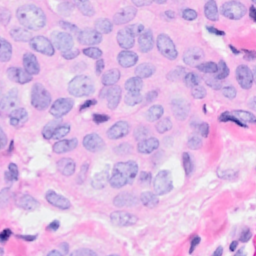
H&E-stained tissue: Breast